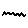
Label: zigzag